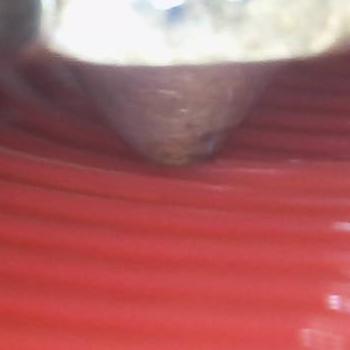
Flow rate: 149%